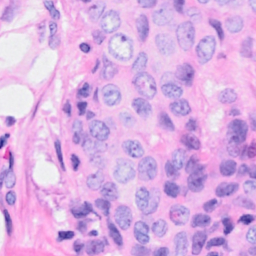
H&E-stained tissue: Breast